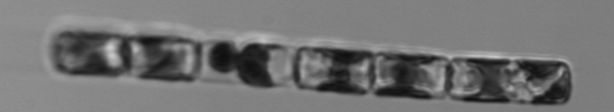
Label: Guinardia_delicatula_TAG_internal_parasite